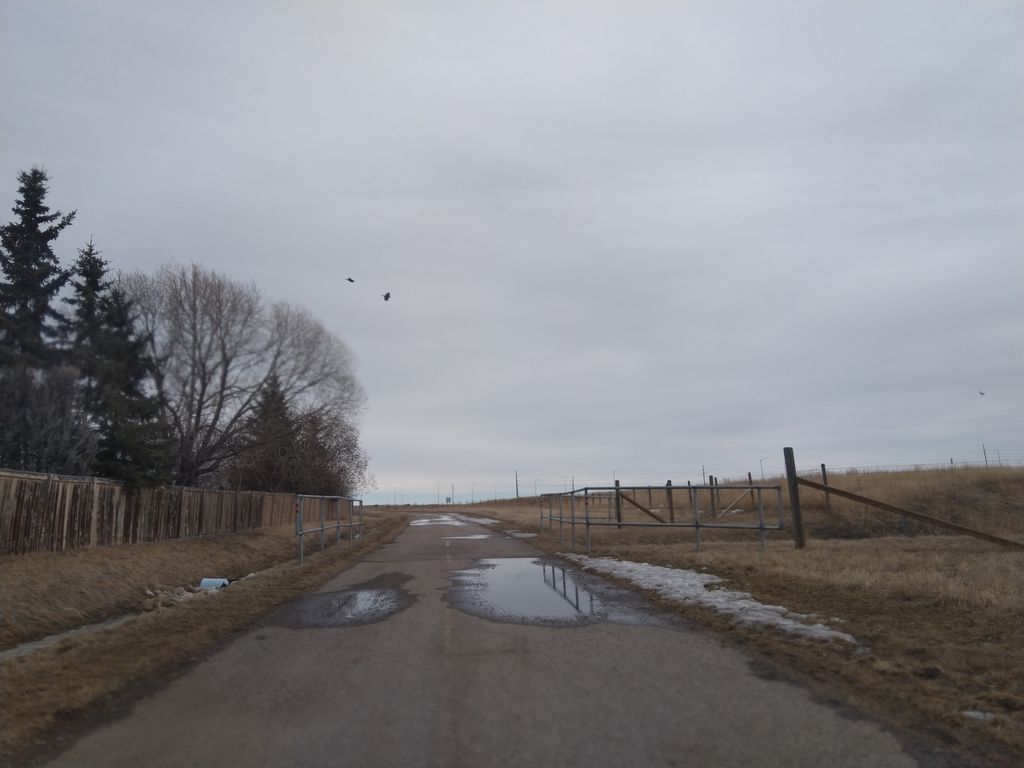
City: calgary